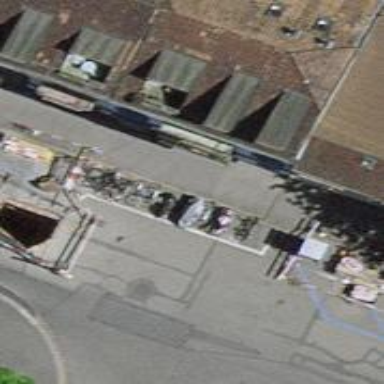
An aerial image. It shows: Bicycle parking area with stands available.